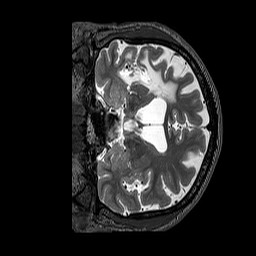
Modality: T2w
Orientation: coronal
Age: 56
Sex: male
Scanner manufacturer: siemens
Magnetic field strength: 3 T
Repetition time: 3.2 s
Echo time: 0.567 s